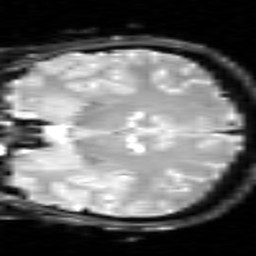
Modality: inplaneT2
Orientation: coronal
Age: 24
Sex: male